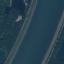
Land use / land cover: River